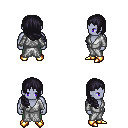
a pixel art fantasy rpg character, male body template, dark elf, purple skin, white robe, teal pants, raven right-swept hairstyle, gold boots, four views (front, back, left, right), 2x2 character sprite sheet, small pixel art, hard edges, no anti-aliasing